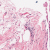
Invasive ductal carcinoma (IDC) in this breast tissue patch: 0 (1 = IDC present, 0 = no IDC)